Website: walmart
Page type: billing-address
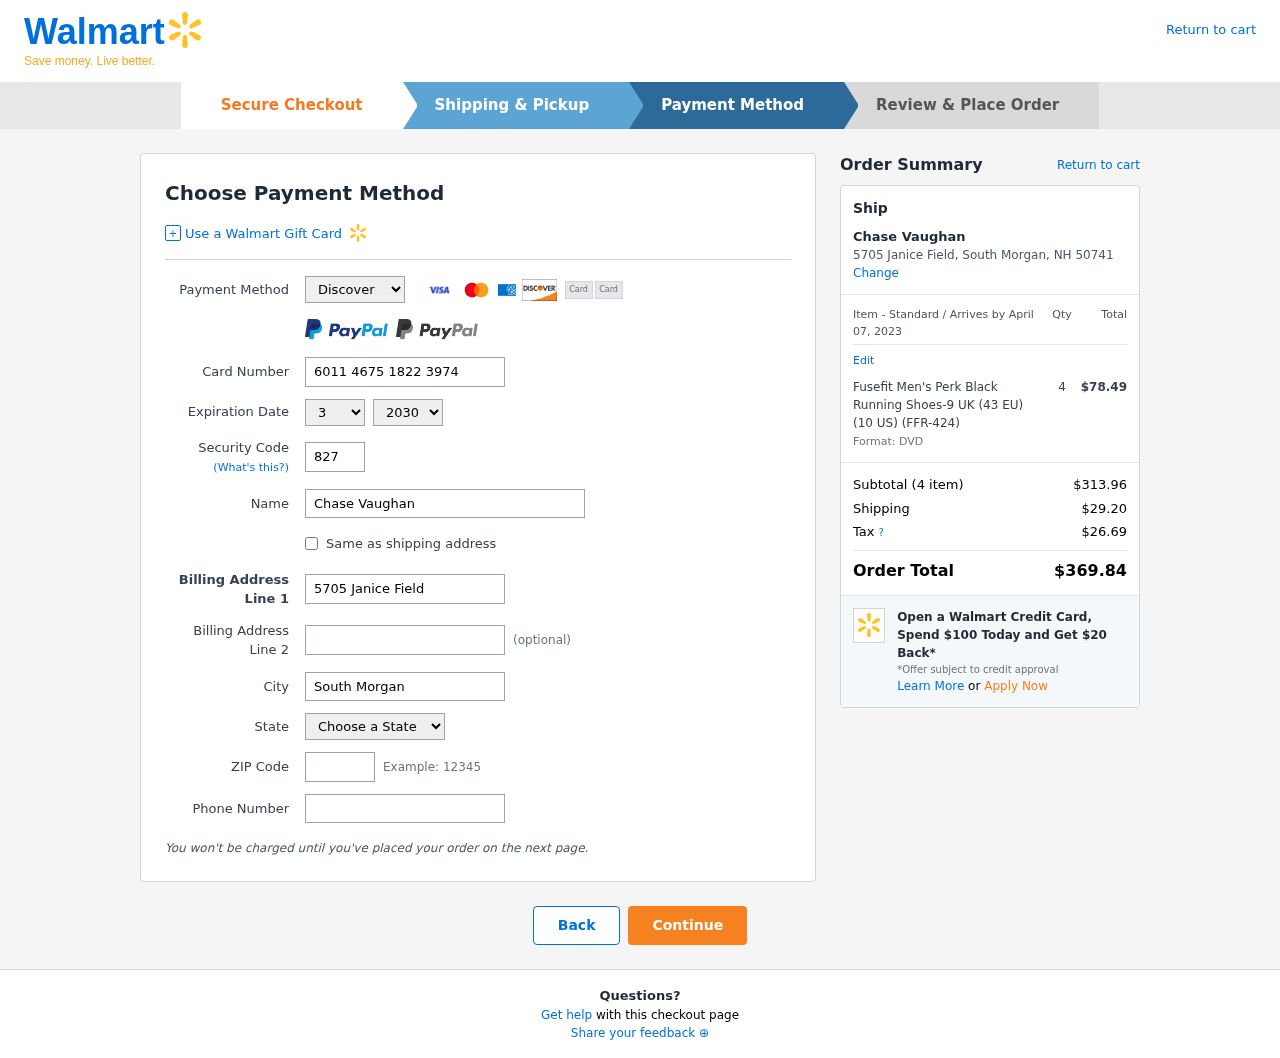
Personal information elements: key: PII_CARD_CVV
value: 827
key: PII_CARD_EXPIRY_MONTH
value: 03
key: PII_CARD_EXPIRY_YEAR
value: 30
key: PII_CARD_NUMBER
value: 6011 4675 1822 3974
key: PII_CARD_TYPE
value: Discover
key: PII_CITY
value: South Morgan
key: PII_CITY_STATE_ZIP
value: South Morgan, NH 50741
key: PII_FULLNAME
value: Chase Vaughan
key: PII_PHONE
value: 2633605432
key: PII_POSTCODE
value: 50741
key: PII_STATE
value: New Hampshire
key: PII_STREET
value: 5705 Janice Field
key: PII_FULLNAME2
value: Chase Vaughan
Product elements: key: PRODUCT1_NAME
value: Fusefit Men's Perk Black Running Shoes-9 UK (43 EU) (10 US) (FFR-424)
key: PRODUCT1_PRICE
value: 78.49
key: PRODUCT1_QUANTITY
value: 4
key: PRODUCT1_DESC
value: Format: DVD
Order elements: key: ORDER_DELIVERY_DATE
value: April 07, 2023
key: ORDER_NUM_ITEMS
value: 4
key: ORDER_SUBTOTAL
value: $313.96
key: ORDER_SHIPPING_COST
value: $29.20
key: ORDER_TAX
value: $26.69
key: ORDER_TOTAL
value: $369.84